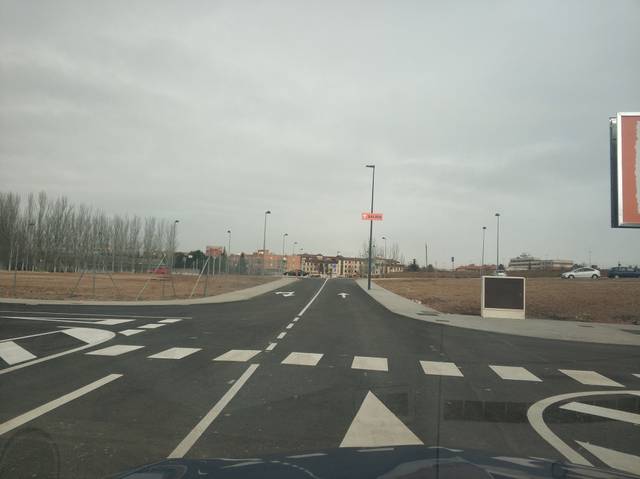
Region: Spain
Coordinates: 40.947, -5.644